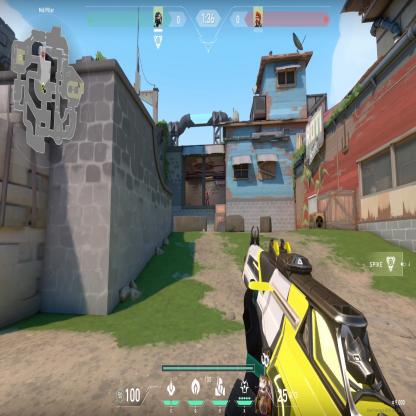
Label: enemy